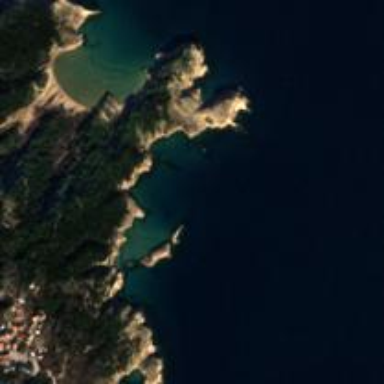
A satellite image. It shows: Beautiful bay with natural surroundings.